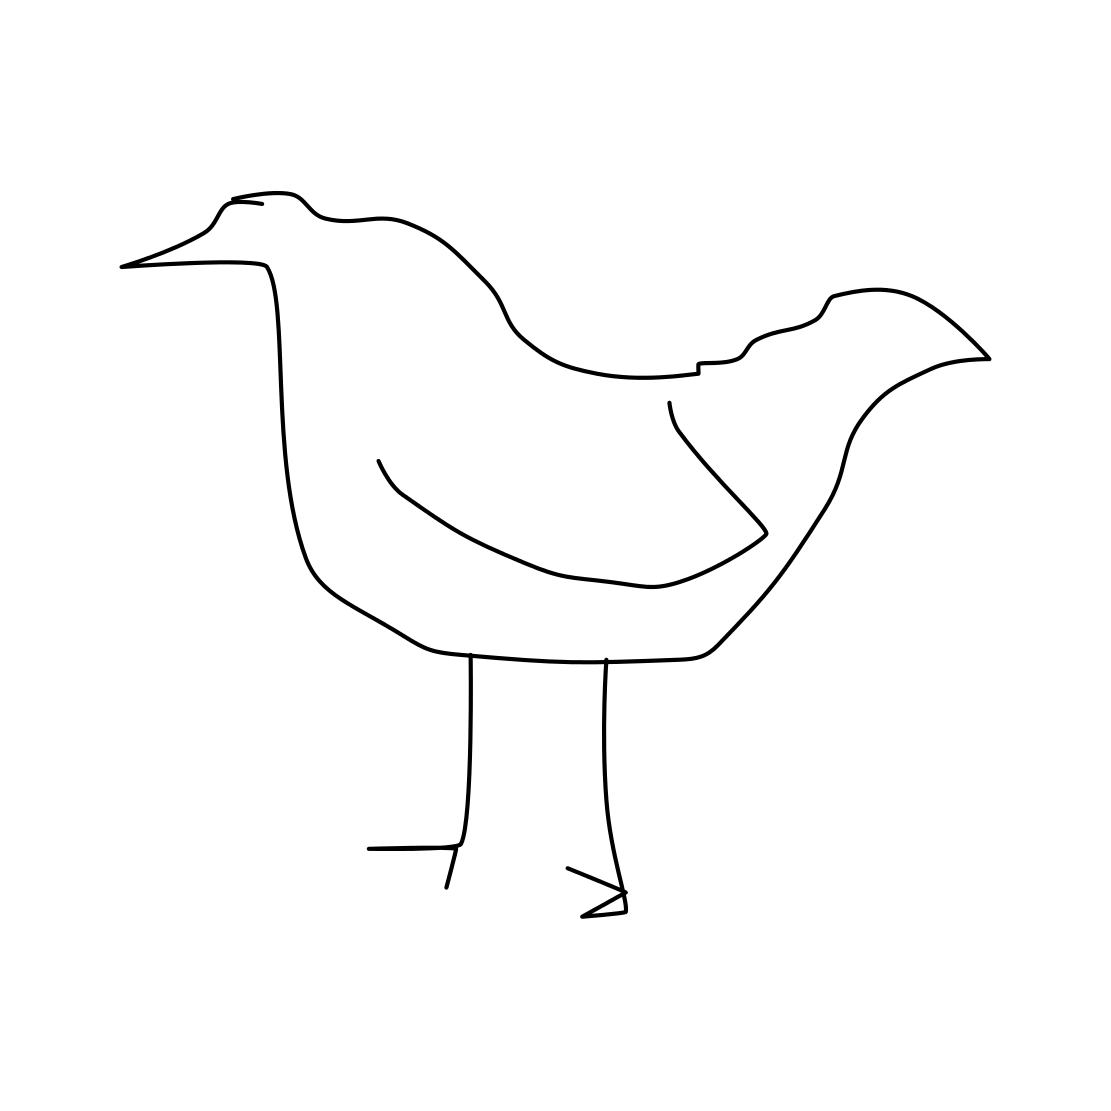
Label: standing bird